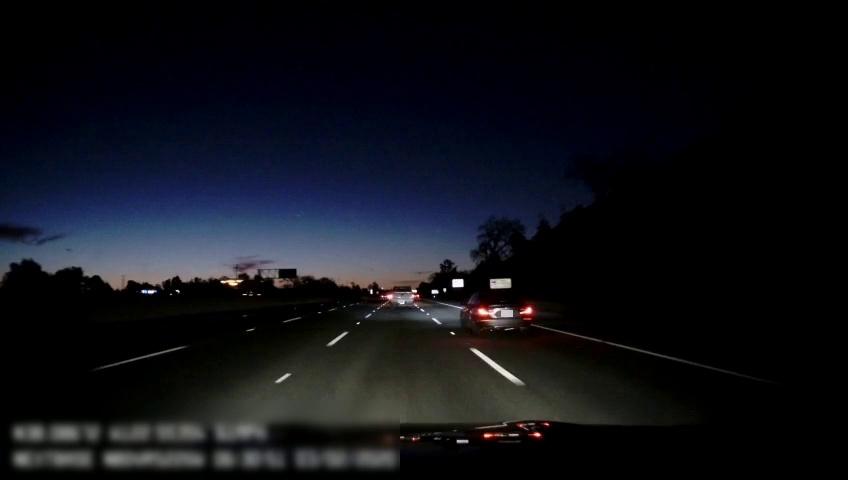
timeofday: Night
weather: Other
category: Drivable Space
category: Vehicles | Truck
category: Vehicles | Car
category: Lanes | Alternate Lane
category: Lanes | Alternate Lane
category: Lanes | Alternate Lane
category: Lanes | Alternate Lane
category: Traffic | Signs
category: Traffic | Signs